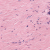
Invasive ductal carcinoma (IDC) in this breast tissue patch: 0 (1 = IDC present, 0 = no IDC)